Field crop: tomato
Growth stage: 1
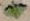
Species: solanum